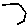
Label: hexagon